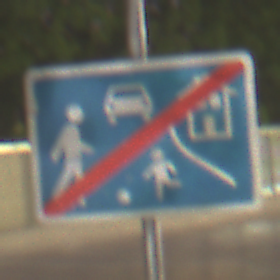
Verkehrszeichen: EndeVerkehrsberuhigterBereich
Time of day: SunriseSunset
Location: Outdoor (Urban)
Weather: PartlyCloudy
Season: NotSpecified
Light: Artificial